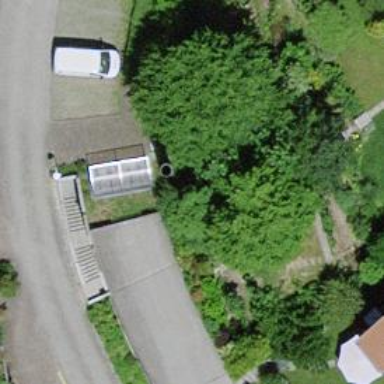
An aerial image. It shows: Parking entrance.